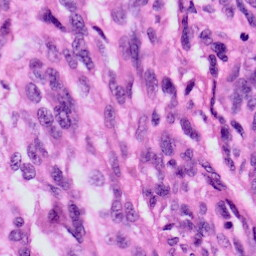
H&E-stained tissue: Skin